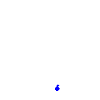
Particle: pion